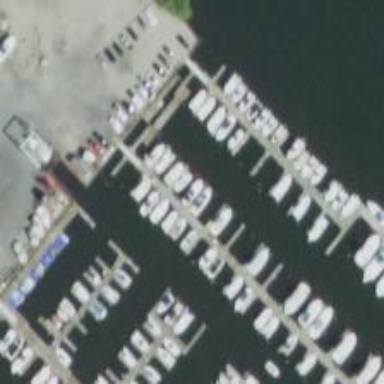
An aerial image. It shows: Pier with mooring facilities.